Question: I am trying to achieve a rounded corner hexagon ImageView on Android
Exactly like this one but Hexagon :

I tried my best but failed in every possible way, i did find <URL> answer which is perfect as it lets u enter number of sides required and it does the rest. but sadly it was for iOS, so i am not sure if it is helpful to anyone that know both languages, and can recreate it in android
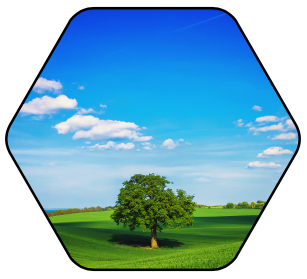
Answer: I found a library that can accomplish that but that was after i done it myself, So here is the <URL> to library and it does many shapes